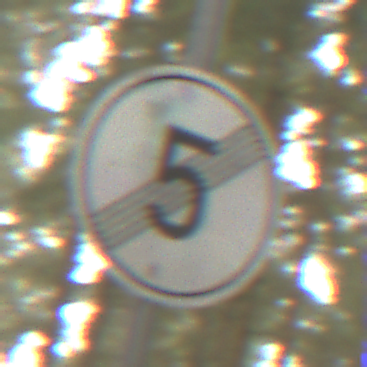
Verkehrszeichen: EndeGeschwindigkeit5
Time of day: MorningAfternoon
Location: Outdoor (Nature)
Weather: Overcast
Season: Winter
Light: Natural